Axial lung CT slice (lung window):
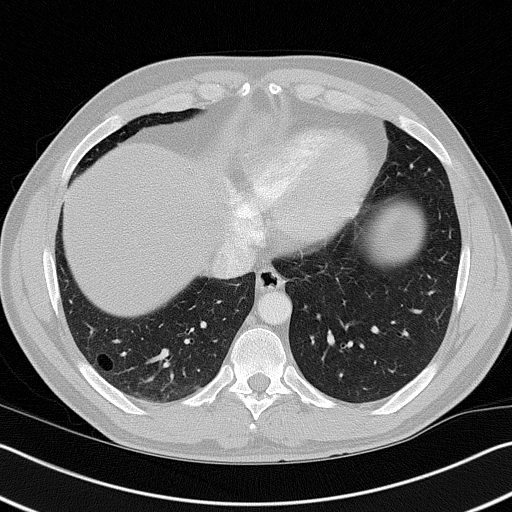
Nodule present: no